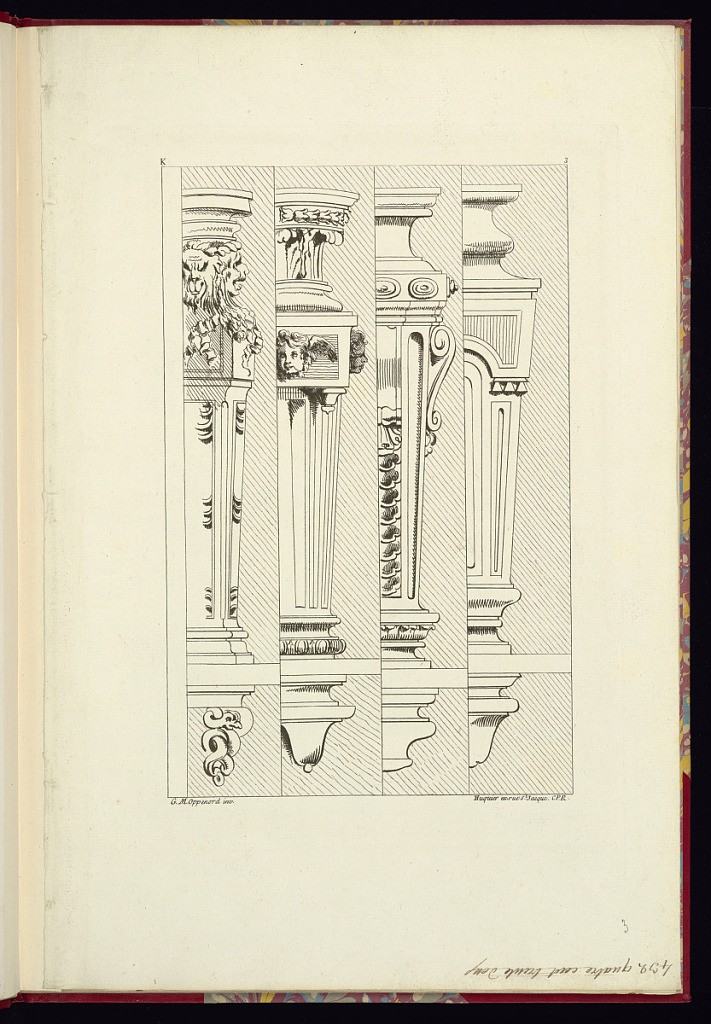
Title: Pedestal Designs
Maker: Gilles-Marie Oppenord, French, 1672–1742
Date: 1737–38
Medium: Etching and engraving on laid paper
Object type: Print
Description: Four pedestal (plinth) designs (half views) featuring rococo and classical motifs - masks (mascarons), acanthus leaves, ribbons, scale pattern, fluting, s-scrolls, egg and dart running pattern, fleurons, and shells. The plate is numbered and signed.